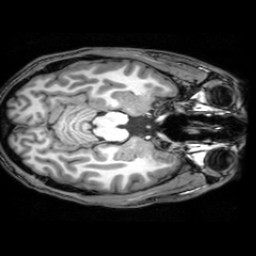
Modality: T1w
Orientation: axial
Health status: healthy
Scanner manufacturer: philips
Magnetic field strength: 3 T
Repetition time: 0.00769 s
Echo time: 0.0035 s